Question: Started practice swift. In singleViewController I am trying to make a 'UITableView'. In storyboard I set the datasource and delegate. Here I am getting the error

'''
class ViewController: UIViewController, UITableViewDataSource, UITableViewDelegate {
@IBOutlet weak var table: UITableView!
override func viewDidLoad() {
super.viewDidLoad()
// Do any additional setup after loading the view, typically from a nib.
}
override func didReceiveMemoryWarning() {
super.didReceiveMemoryWarning()
// Dispose of any resources that can be recreated.
}
}
func numberOfSectionsInTableView(tableView: UITableView!) -> Int
{
return 20
}
func tableView(tableView: UITableView!, cellForRowAtIndexPath indexPath: NSIndexPath!) -> UITableViewCell!
{
let cell:UITableViewCell=UITableViewCell(style: UITableViewCellStyle.Subtitle, reuseIdentifier: "mycell")
cell.textLabel.text="row#\(indexPath.row)"
cell.detailTextLabel.text="subtitle#\(indexPath.row)"
return cell
}
'''
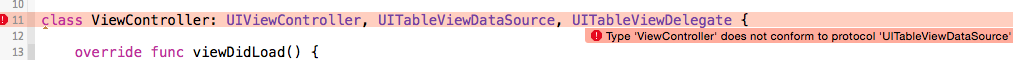
Answer: You should implement all the required methods before the last '}', but you have written them outside of the UIViewController. Also, you need to change the func for number of lines.
the suggested edit
'''
class ViewController: UIViewController, UITableViewDataSource, UITableViewDelegate {
@IBOutlet weak var table: UITableView!
override func viewDidLoad() {
super.viewDidLoad()
// Do any additional setup after loading the view, typically from a nib.
}
override func didReceiveMemoryWarning() {
super.didReceiveMemoryWarning()
// Dispose of any resources that can be recreated.
}
func tableView(tableView:UITableView!, numberOfRowsInSection section:Int) -> Int
{
return 20
}
func tableView(tableView: UITableView!, cellForRowAtIndexPath indexPath: NSIndexPath!) -> UITableViewCell!
{
let cell:UITableViewCell=UITableViewCell(style: UITableViewCellStyle.Subtitle, reuseIdentifier: "mycell")
cell.textLabel.text="row#\(indexPath.row)"
cell.detailTextLabel.text="subtitle#\(indexPath.row)"
return cell
}
}
'''